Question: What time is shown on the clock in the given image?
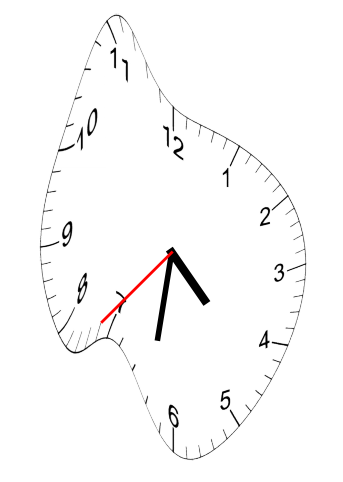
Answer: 04:31:37